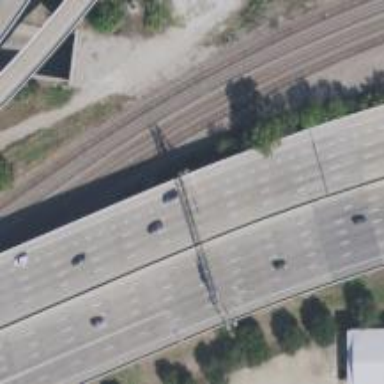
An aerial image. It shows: Bridge over motorway.